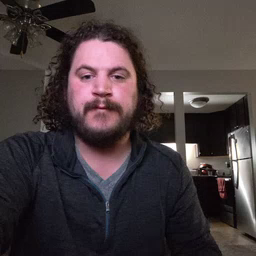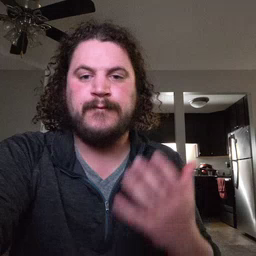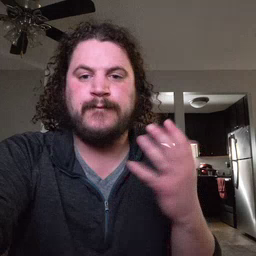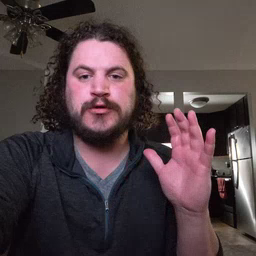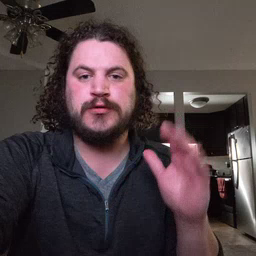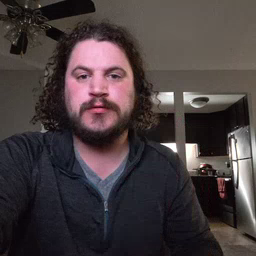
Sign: finish